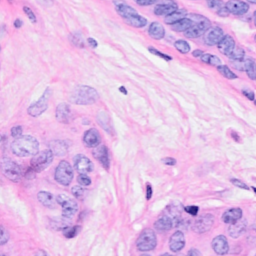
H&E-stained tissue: Breast